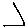
Label: triangle